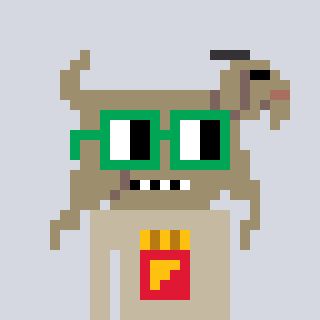
a pixel art character with square green glasses, a goat-shaped head and a bege-colored body on a cool background